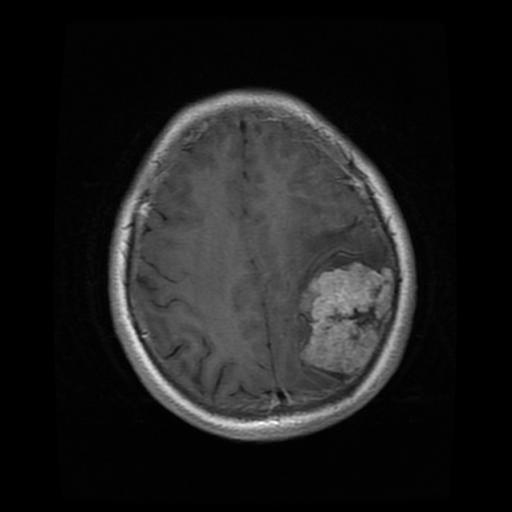
Label: meningioma